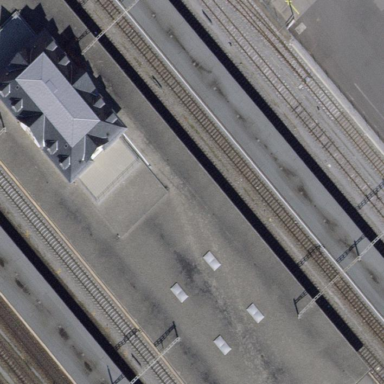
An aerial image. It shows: Distinctive train station building with quadruple saltbox roof shape.